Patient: sex M, age 43
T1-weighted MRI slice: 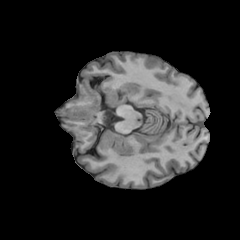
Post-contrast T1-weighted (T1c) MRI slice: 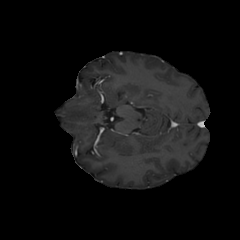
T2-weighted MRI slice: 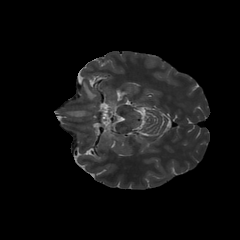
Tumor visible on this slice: yes
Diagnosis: Glioblastoma, IDH-wildtype
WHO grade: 4